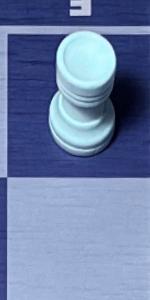
Label: Empty